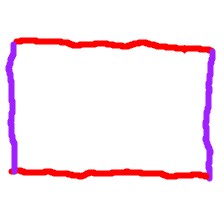
Shape: rectangle